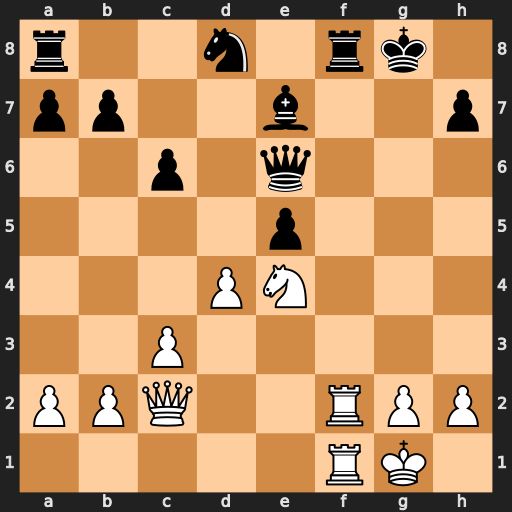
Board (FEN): r2n1rk1/pp2b2p/2p1q3/4p3/3PN3/2P5/PPQ2RPP/5RK1
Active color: w
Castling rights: -
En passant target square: -
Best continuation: Rxf8+ Bxf8 Nf6+ Qxf6 Rxf6